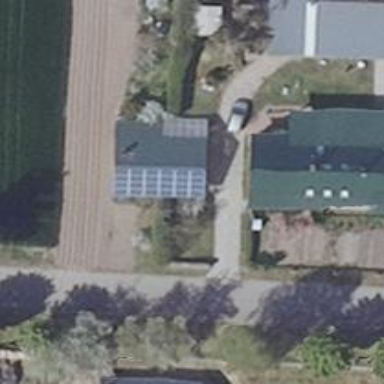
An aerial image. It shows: Solar photovoltaic panel generator producing electricity in small installation.